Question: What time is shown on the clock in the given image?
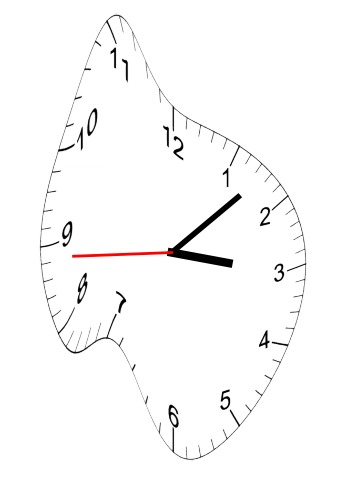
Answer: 03:07:44